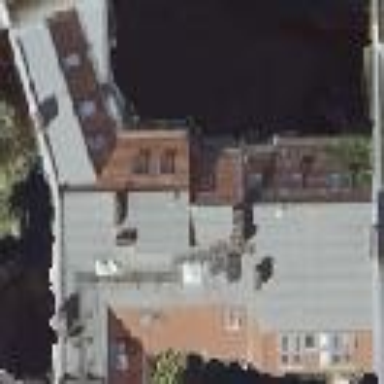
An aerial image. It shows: Apartments building with double saltbox roof made of roof tiles.